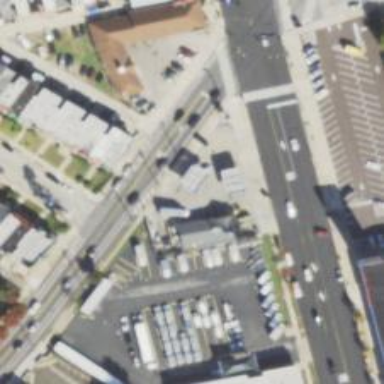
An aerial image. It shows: Alley classified as service road.